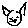
Label: cat